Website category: sports
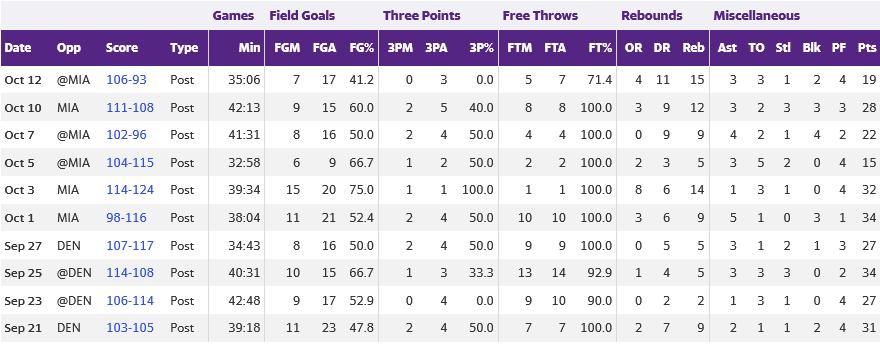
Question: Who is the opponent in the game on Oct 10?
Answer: MIA

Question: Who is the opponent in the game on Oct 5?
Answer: MIA

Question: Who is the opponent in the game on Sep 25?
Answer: DEN

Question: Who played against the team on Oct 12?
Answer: MIA

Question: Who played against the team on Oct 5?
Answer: MIA

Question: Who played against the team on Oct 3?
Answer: MIA

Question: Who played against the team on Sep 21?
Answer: DEN

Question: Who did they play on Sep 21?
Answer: DEN

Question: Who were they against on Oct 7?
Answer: MIA

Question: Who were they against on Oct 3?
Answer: MIA

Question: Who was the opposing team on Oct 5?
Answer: MIA

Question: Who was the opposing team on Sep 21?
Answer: DEN

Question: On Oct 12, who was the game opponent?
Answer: MIA

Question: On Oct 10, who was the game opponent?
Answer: MIA

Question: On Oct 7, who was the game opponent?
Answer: MIA

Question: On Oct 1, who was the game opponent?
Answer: MIA

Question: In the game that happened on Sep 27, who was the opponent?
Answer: DEN

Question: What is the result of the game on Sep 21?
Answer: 103-105

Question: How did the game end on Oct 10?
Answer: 111-108

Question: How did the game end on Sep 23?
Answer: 106-114

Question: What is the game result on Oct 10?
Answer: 111-108

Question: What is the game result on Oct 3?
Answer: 114-124

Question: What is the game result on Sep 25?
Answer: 114-108

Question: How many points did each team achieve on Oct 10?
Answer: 111-108

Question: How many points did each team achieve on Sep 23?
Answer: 106-114

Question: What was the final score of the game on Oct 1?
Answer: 98-116

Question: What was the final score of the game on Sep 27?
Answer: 107-117

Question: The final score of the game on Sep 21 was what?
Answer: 103-105

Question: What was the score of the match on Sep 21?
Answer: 103-105

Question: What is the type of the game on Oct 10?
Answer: Post

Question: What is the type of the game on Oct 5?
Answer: Post

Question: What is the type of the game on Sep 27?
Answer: Post

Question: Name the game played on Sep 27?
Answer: Post

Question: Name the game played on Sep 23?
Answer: Post

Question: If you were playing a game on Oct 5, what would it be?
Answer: Post

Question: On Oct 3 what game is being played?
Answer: Post

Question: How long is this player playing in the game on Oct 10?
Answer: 42:13

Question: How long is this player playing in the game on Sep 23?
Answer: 42:48

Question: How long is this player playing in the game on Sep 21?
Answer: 39:18

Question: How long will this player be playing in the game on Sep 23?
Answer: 42:48

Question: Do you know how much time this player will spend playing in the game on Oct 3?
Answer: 39:34

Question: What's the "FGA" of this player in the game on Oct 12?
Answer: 17

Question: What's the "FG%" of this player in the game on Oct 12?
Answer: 41.2

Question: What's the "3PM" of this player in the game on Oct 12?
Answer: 0

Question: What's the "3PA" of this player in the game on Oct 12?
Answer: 3

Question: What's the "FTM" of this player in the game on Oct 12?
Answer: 5

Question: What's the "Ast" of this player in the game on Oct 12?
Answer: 3

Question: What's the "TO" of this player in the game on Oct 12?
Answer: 3

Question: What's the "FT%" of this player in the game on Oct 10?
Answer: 100.0

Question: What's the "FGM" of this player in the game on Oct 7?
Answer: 8

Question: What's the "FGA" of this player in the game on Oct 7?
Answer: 16

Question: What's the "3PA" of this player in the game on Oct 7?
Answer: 4

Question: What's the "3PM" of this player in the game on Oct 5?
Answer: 1

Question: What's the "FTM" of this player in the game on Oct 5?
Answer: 2

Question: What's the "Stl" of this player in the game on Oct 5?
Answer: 2

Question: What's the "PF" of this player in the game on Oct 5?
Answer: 4

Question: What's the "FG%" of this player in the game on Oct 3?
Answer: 75.0

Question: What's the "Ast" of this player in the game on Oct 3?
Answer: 1

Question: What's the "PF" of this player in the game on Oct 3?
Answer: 4

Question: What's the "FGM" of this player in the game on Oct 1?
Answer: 11

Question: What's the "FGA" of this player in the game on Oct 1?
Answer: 21

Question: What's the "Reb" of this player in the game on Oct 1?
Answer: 9

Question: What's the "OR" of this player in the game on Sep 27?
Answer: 0

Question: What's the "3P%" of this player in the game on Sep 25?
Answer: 33.3